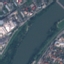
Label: River